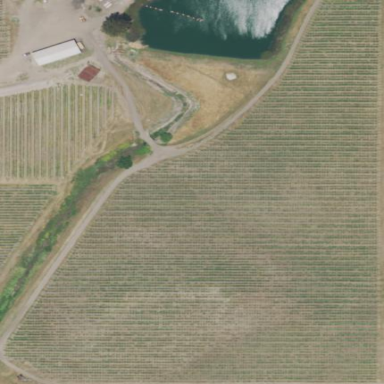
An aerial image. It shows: Vineyard where grapes are grown.